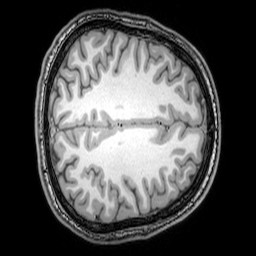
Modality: T1w
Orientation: axial
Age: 22
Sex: male
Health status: healthy
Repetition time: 0.081 s
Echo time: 0.037 s